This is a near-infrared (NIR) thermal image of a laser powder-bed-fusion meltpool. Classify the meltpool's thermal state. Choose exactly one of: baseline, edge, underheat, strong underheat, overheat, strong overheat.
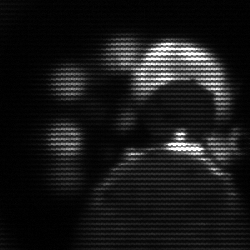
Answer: edge